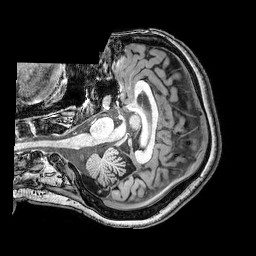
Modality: T1w
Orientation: axial
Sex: female
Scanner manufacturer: philips
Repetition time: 0.008144 s
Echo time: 0.00372 s